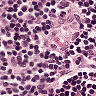
Metastatic tissue present: no